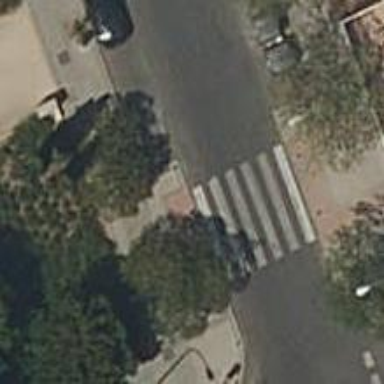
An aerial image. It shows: Uncontrolled zebra crossing on the road.